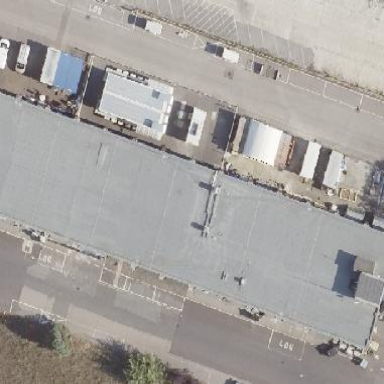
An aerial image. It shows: Industrial building.